Field crop: maize
Growth stage: 2
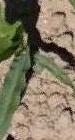
Species: maize